Brain MRI, t1w sequence, axial 2D slice.
Patient: age 45, sex F, weight 75 kg, height 1.65 m
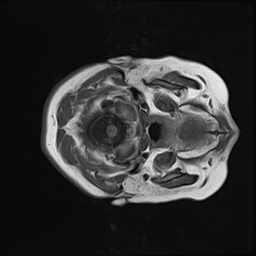